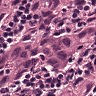
Metastatic tissue present: yes